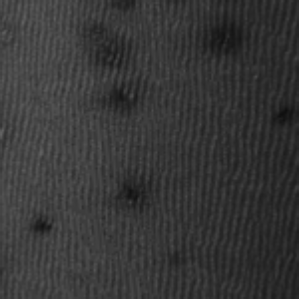
Label: frost